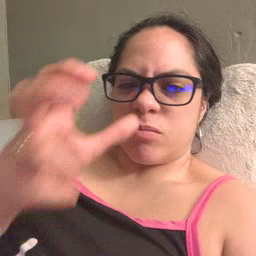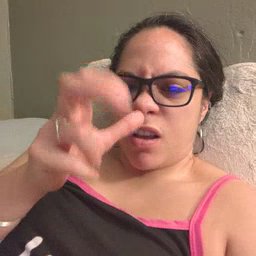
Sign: bug